Question: I want to plot the results of a benchmark of several bioinformatics tools, using ggplot. I would like t have all the bars on the same graph instead of having one graph for each tool. I already have an output with LibreOffice (see image below), but I want to re-do it with ggplot.
For now I have this kind of code for each tool (example with the first one) :
'''
data_reduced <- read.table("benchmark_groups_4sps", sep=" ", header=TRUE)
p<-ggplot(data=data_reduced, aes(x=Nb_sps, y=OrthoFinder)) +
geom_bar(stat="identity", color="black", fill="red") +
xlab("Number of species per group") + ylab("Number of groups") +
geom_text(aes(label=OrthoFinder), vjust=1.6, color="black", size=3.5)
'''
But I have not found out how to paste together all the graphes, but not how to merge them into a single one.

My input data :
'''
Nb_species OrthoFinder FastOrtho POGS (no_para) POGS (soft_para) proteinOrtho
4 125 142 152 202 114
5 61 65 42 79 44
6 37 29 15 21 8
7 19 17 4 7 5
8 15 10 1 0 0
9 10 2 0 0 0
'''
Thanks !
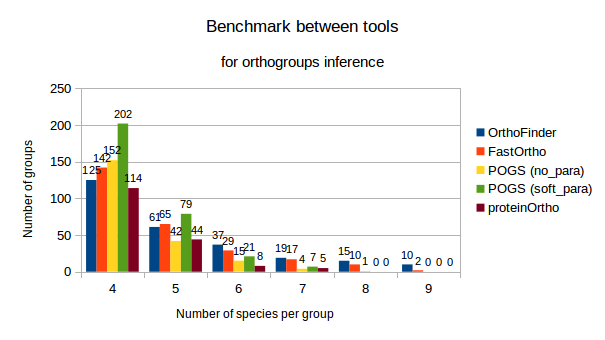
Answer: Maybe this can help you in the right direction:
'''
# sample data
df = data.frame(Orthofinder=c(1,2,3), FastOrtho=c(2,3,4), POGs_no_para=c(1,2,2))
library(reshape2)
library(dplyr)
# first let's convert the dataset: Convert to long format and aggregate.
df = melt(df, id.vars=NULL)
df = df %>% group_by(variable,value) %>% count()
# Then, we create a plot.
ggplot(df, aes(factor(value), n, fill = variable)) +
geom_bar(stat="identity", position = "dodge") +
scale_fill_brewer(palette = "Set1")
'''
There is enough documentation around on formatting a plot, so I'll leave that to you ;) Hope this helps!
> EDIT: Since the question was changed to work with a different dataset as origin while I was typing my answer, here is the modified code to work with that:
'''
df = data.frame(Nb_species = c(4,5,6,7), OrthoFinder=c(125,142,100,110), FastOrtho=c(100,120,130,140))
library(reshape2)
library(dplyr)
df = melt(df, id.vars="Nb_species")
ggplot(df, aes(factor(Nb_species), value, fill = variable)) +
geom_bar(stat="identity", position = "dodge") +
scale_fill_brewer(palette = "Set1")
'''